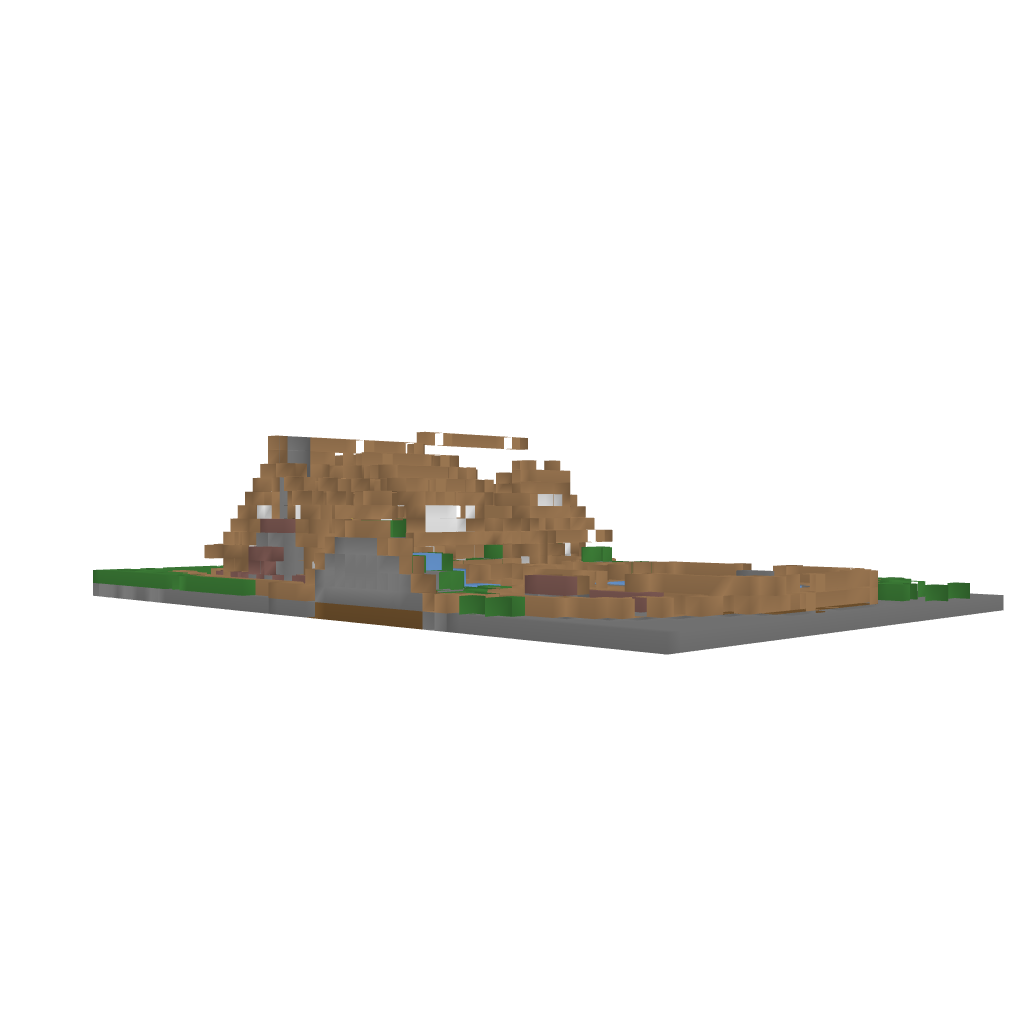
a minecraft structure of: Rustic Log Cabin bad low quality